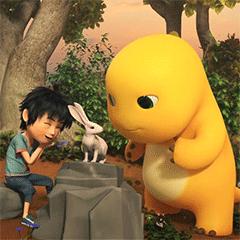
Label: nailong